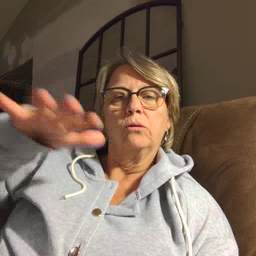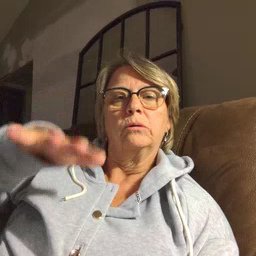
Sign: backyard